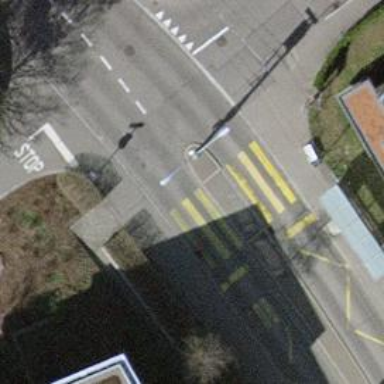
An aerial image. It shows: Uncontrolled zebra crossing with central island. The crossing is marked with zebra stripes.